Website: lowes
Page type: receipt
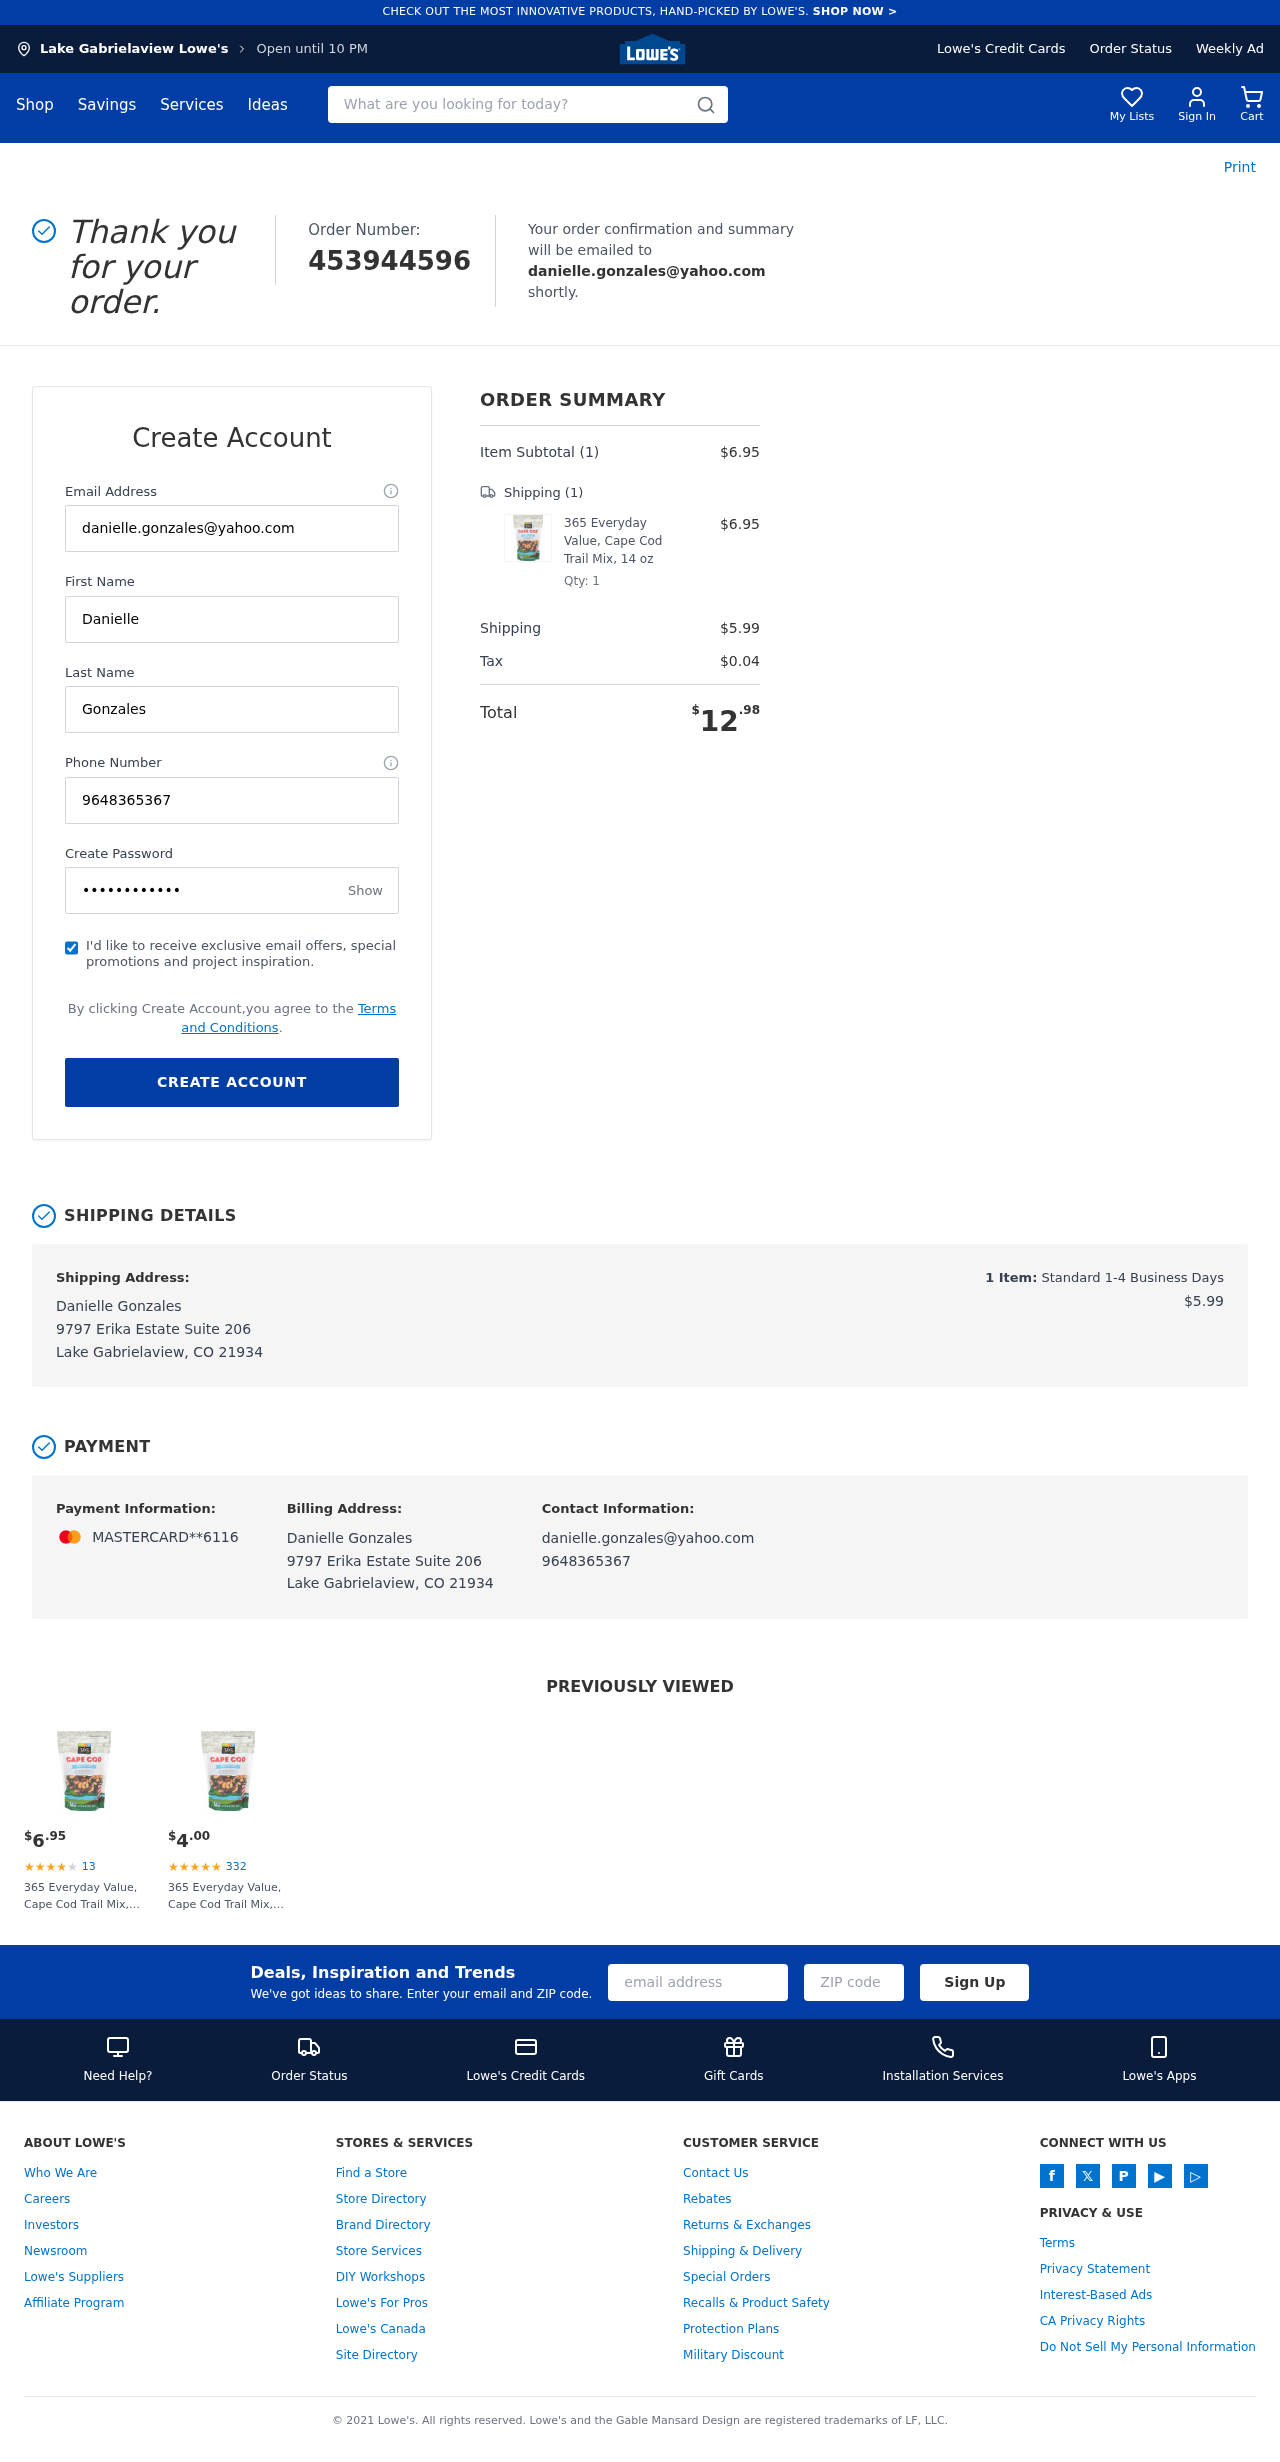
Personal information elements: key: PII_CARD_LAST4
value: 6116
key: PII_CARD_TYPE
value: MASTERCARD
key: PII_CITY
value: Lake Gabrielaview
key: PII_EMAIL
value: danielle.gonzales@yahoo.com
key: PII_FULLNAME
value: Danielle Gonzales
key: PII_PHONE
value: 9648365367
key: PII_STREET
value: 9797 Erika Estate Suite 206
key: PII_FIRSTNAME
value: Danielle
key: PII_LASTNAME
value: Gonzales
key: PII_CITY_STATE_ZIP
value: Lake Gabrielaview, CO 21934
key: PII_FULLNAME2
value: Danielle Gonzales
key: PII_FULLNAME3
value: Danielle Gonzales
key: PII_FIRSTNAME2
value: Danielle
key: PII_FIRSTNAME3
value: Danielle
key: PII_LASTNAME2
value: Gonzales
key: PII_LASTNAME3
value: Gonzales
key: PII_FIRSTNAME_DERIVED
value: Danielle
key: PII_LASTNAME_DERIVED
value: Gonzales
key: PII_FULLNAME_DERIVED
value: Danielle Gonzales
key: PII_NAME_FULL_DERIVED
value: Danielle Gonzales
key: PII_POSTCODE
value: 21934
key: PII_STATE_ABBR
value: CO
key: PII_POSTCODE_FULL
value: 21934
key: PII_CITY_STATE
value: Lake Gabrielaview, CO
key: PII_POSTCODE_NUMERIC
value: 21934
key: PII_EMAIL2
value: danielle.gonzales@yahoo.com
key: PII_EMAIL3
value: danielle.gonzales@yahoo.com
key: PII_PHONE_LINE
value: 5367
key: PII_PHONE_SUFFIX
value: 5367
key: PII_PHONE2
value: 9648365367
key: PII_PHONE3
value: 9648365367
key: PII_PHONE_NUMERIC
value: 9648365367
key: PII_PHONE_LINE_NUMERIC
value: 5367
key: PII_PHONE_SUFFIX_NUMERIC
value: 5367
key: PII_PHONE2_NUMERIC
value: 9648365367
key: PII_PHONE3_NUMERIC
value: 9648365367
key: PII_PHONE_DIGITS
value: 9648365367
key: PII_PHONE_LAST4
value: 5367
Product elements: key: PRODUCT1_NAME
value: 365 Everyday Value, Cape Cod Trail Mix, 14 oz
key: PRODUCT1_PRICE
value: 6.95
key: PRODUCT1_QUANTITY
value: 1
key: PRODUCT2_NAME
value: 365 Everyday Value, Cape Cod Trail Mix, 14 oz
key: PRODUCT2_NUM_RATINGS
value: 332
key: PRODUCT2_PRICE
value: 4
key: PRODUCT1_PRICE2
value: $6.95
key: PRODUCT1_RATING2
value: ★
★
★
★
★
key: PRODUCT1_NUM_RATINGS2
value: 13
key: PRODUCT1_NAME2
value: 365 Everyday Value, Cape Cod Trail Mix, 14 oz
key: PRODUCT2_RATING
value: ★
★
★
★
★
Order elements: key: ORDER_ID
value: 453944596
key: ORDER_NUM_ITEMS
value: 1
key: ORDER_SUBTOTAL
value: $6.95
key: ORDER_NUM_ITEMS2
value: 1
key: ORDER_SHIPPING_COST
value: $5.99
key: ORDER_TAX
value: $0.04
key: ORDER_TOTAL
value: $12.98
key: ORDER_NUM_ITEMS3
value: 1
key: ORDER_SHIPPING_COST2
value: $5.99
Search elements: key: HEADER_SEARCH
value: What are you looking for today?